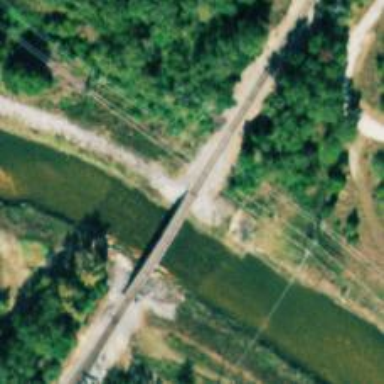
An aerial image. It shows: Bridge over railway line.